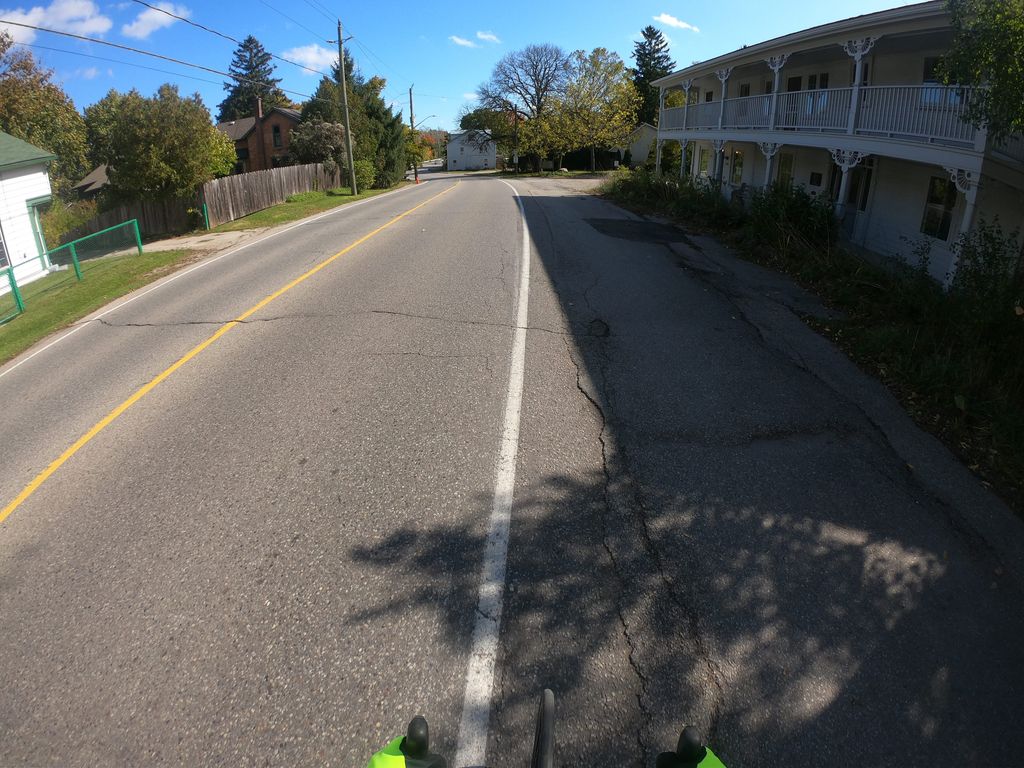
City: kitchener-waterloo